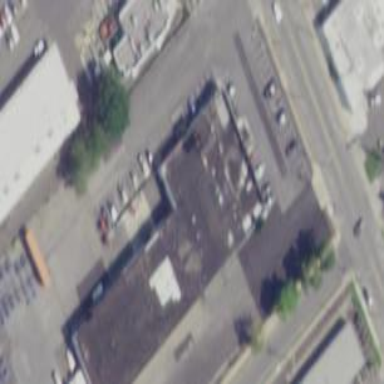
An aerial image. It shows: Warehouse building.